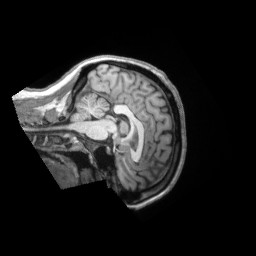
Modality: T1w
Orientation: sagittal
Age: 43
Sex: female
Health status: ill
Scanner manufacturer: siemens
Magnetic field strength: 3 T
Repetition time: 2.2 s
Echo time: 0.00157 s